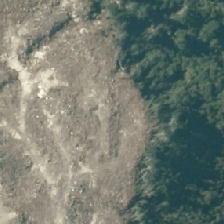
Land cover: harvested_forest